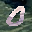
Label: 0